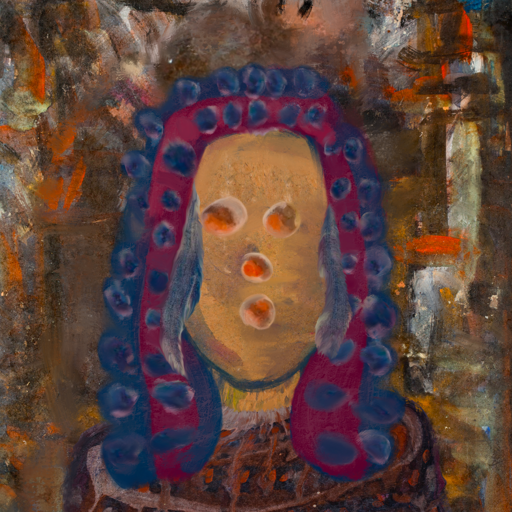
Background: GypsyQueen, Head And Neck Front: In_The_Sun, Face Front: Rupkatha, Bust: Hypocrite, Hair Front: Hill_Girl, Head Accessory: Blank, Second Necklace: Blank, Necklace: Blank, Baby: Blank